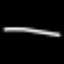
Label: line